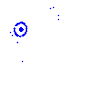
Particle: electron